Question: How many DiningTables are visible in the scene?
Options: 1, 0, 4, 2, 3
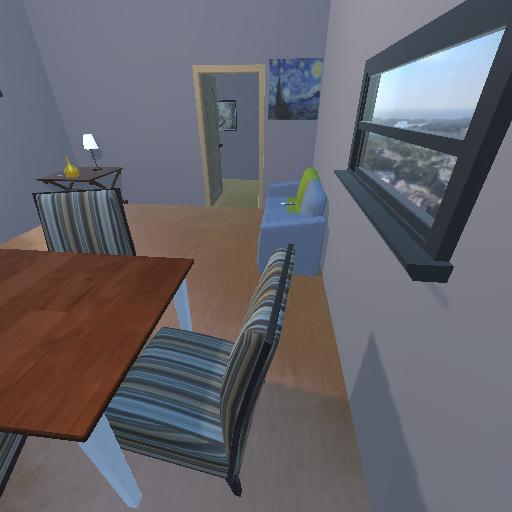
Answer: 1